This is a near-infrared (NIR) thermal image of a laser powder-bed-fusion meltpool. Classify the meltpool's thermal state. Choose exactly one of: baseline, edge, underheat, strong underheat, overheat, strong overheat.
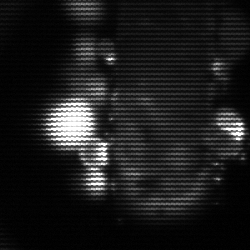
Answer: strong underheat